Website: crate-barrel
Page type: account-selection
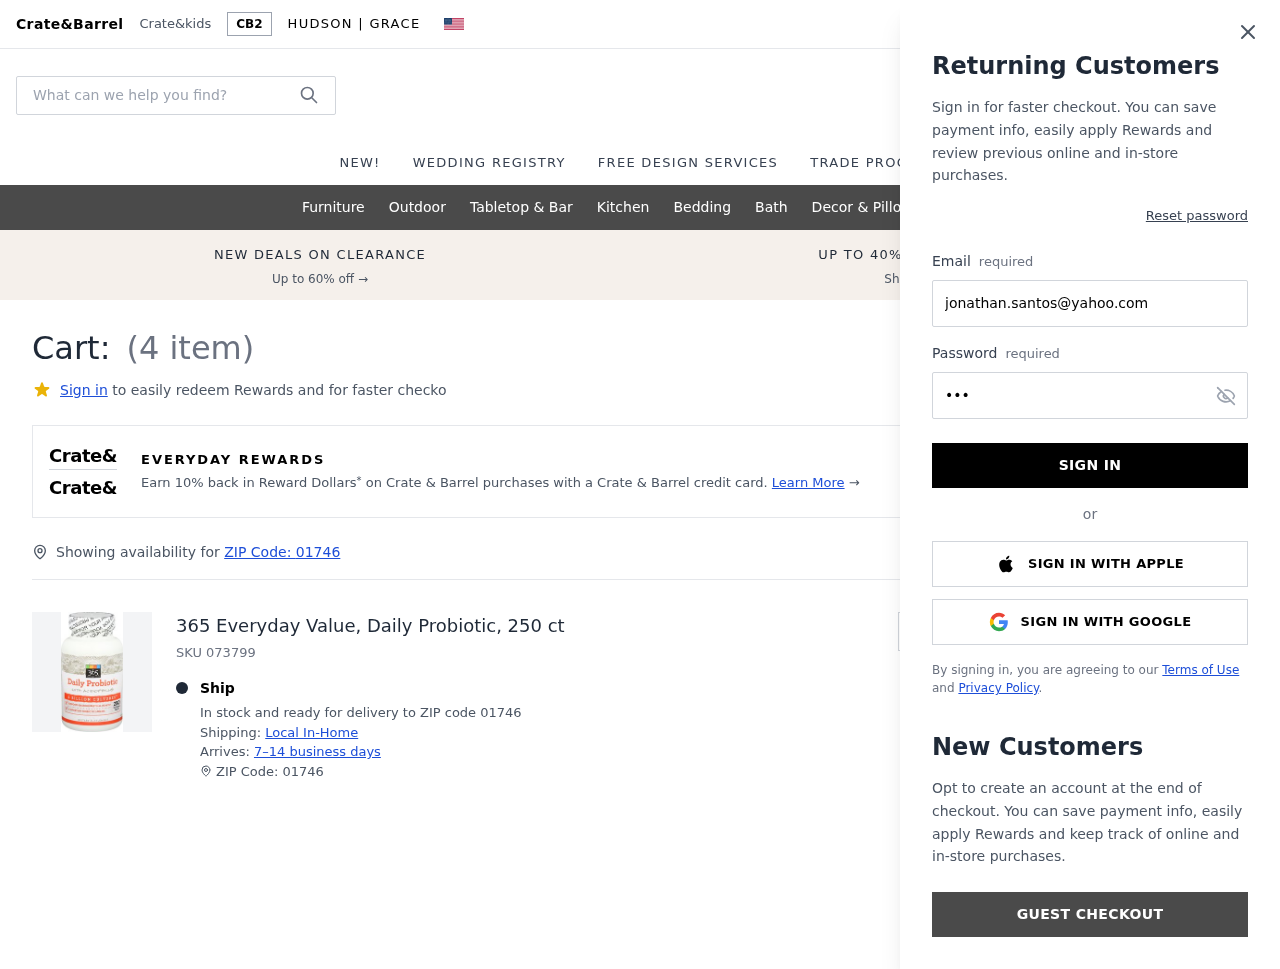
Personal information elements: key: PII_EMAIL
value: jonathan.santos@yahoo.com
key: PII_POSTCODE
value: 01746
Product elements: key: PRODUCT1_NAME
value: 365 Everyday Value, Daily Probiotic, 250 ct
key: PRODUCT1_QUANTITY
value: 4
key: PRODUCT1_SKU
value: SKU 073799
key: PRODUCT1_ORIGINAL_PRICE
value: $23.69
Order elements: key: ORDER_NUM_ITEMS
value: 4
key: ORDER_SUBTOTAL
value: $75.80
Search elements: key: HEADER_SEARCH
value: What can we help you find?